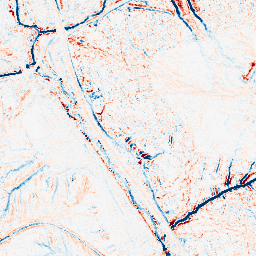
Category: edge_preserving
Decomposition family: median
Decomposition parameters: size: 7
Upsampling method: quintic
Upsampling parameters: scale: 2
Upsampling scale: 2